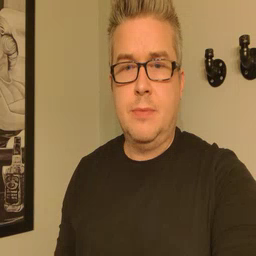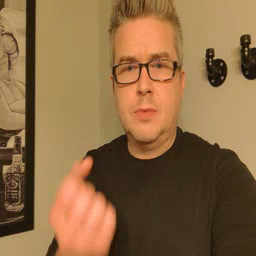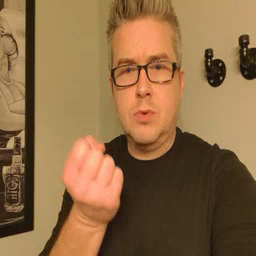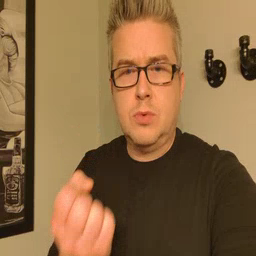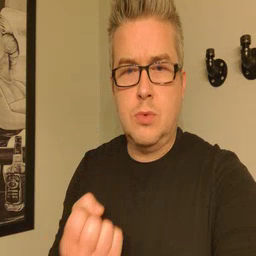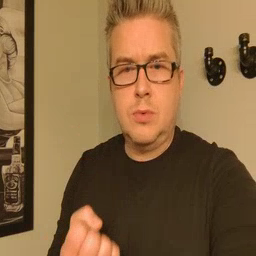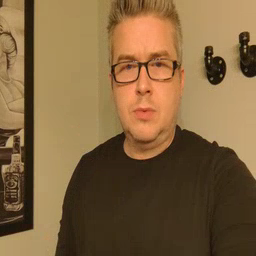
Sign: drawer